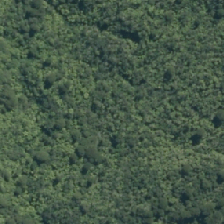
Land cover: manuka_kanuka